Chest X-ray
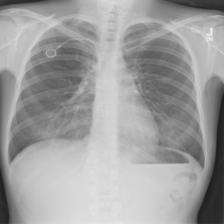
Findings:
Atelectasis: negative
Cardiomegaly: negative
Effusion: negative
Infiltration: negative
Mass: negative
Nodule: negative
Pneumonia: negative
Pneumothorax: negative
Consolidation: negative
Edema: negative
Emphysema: negative
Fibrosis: negative
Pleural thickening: negative
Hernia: negative